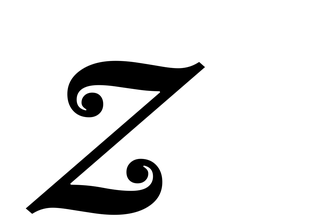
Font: LibreCaslonText-Italic_Italic